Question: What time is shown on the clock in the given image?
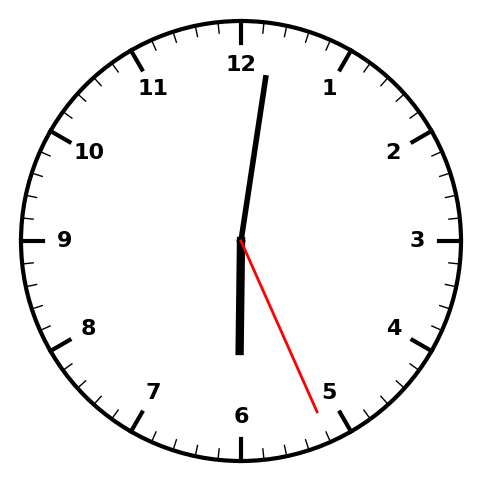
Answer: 06:01:26